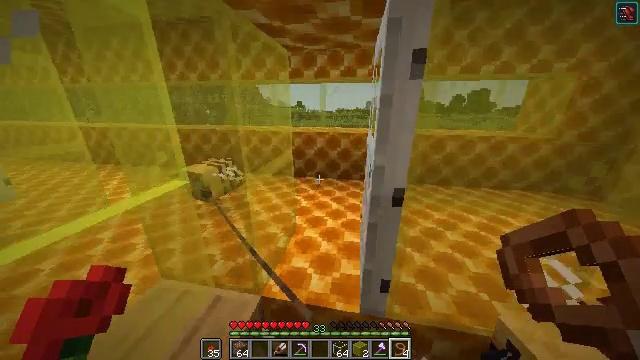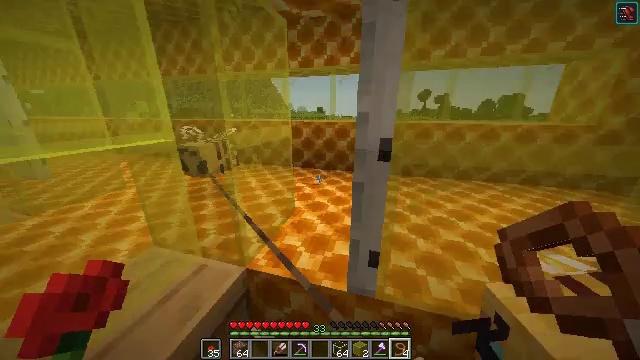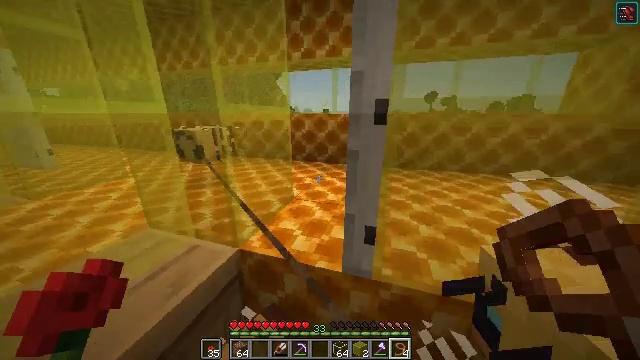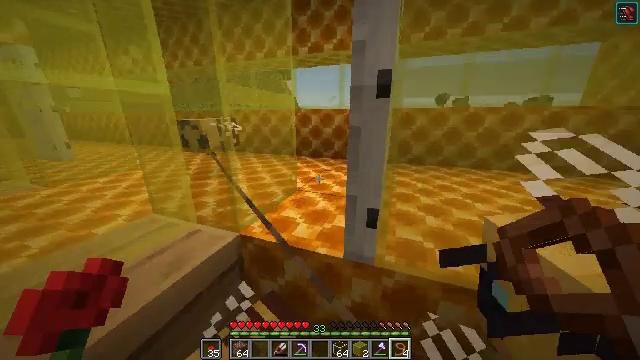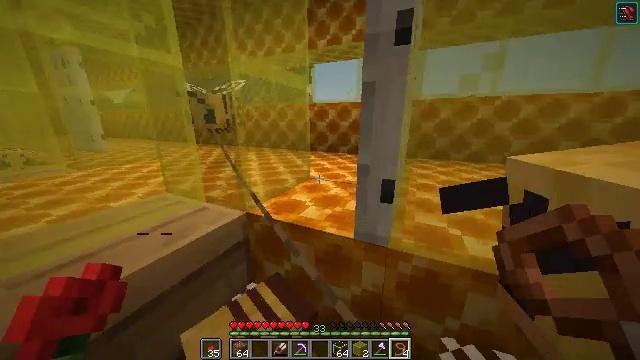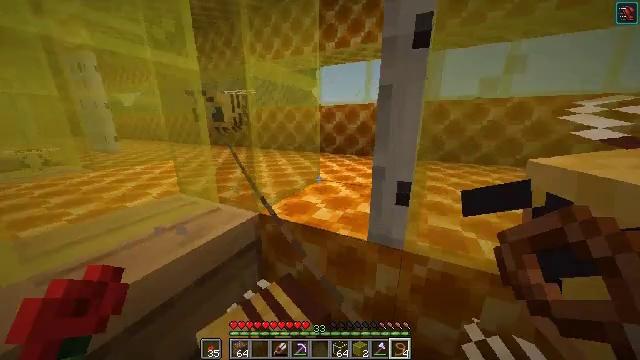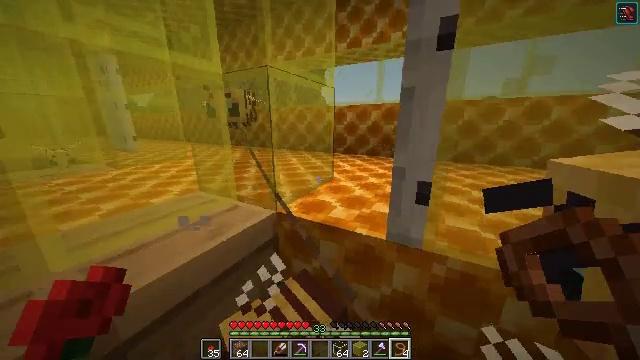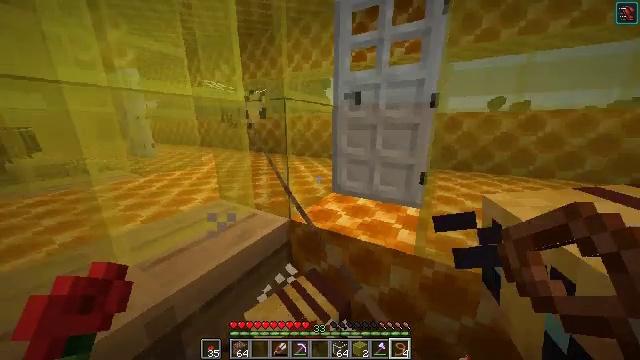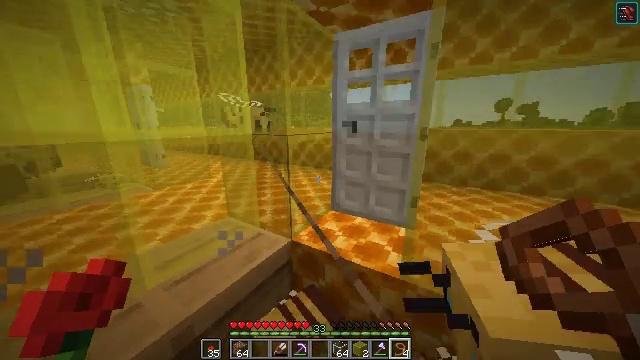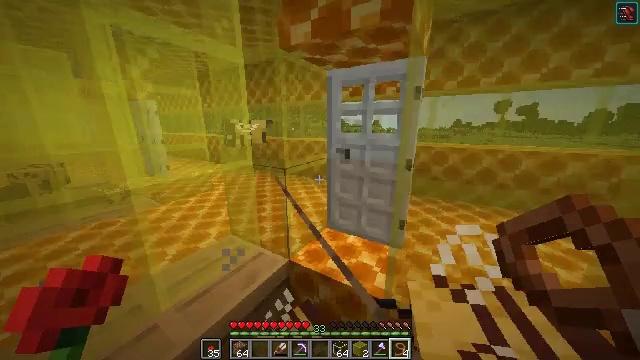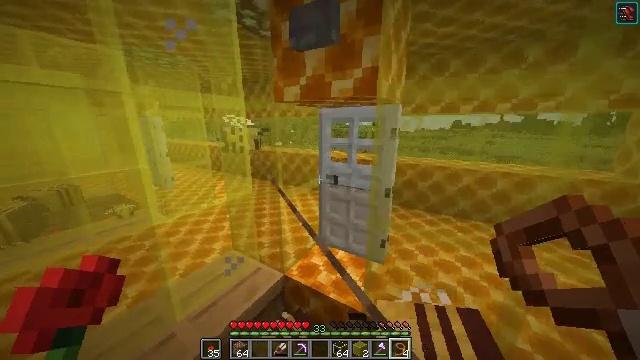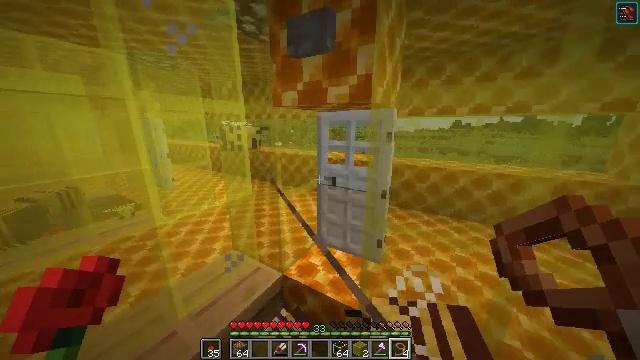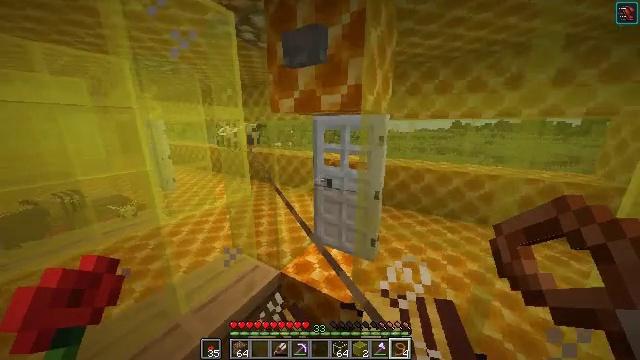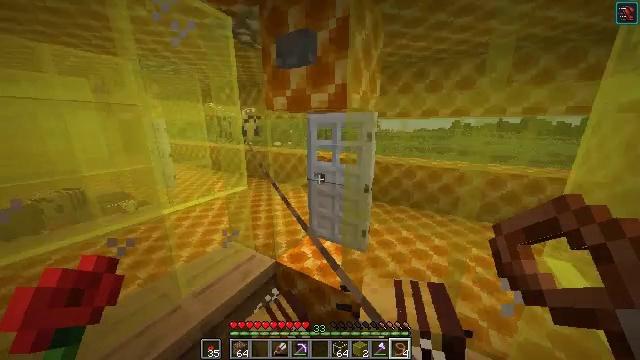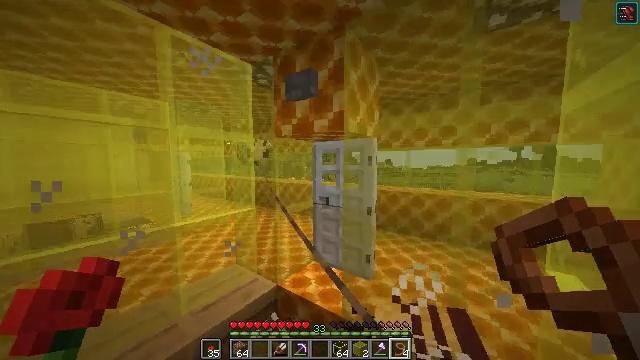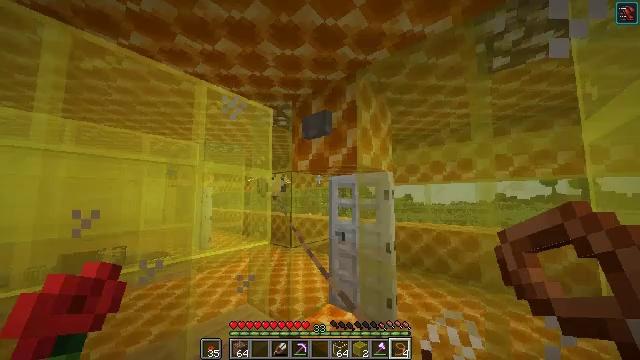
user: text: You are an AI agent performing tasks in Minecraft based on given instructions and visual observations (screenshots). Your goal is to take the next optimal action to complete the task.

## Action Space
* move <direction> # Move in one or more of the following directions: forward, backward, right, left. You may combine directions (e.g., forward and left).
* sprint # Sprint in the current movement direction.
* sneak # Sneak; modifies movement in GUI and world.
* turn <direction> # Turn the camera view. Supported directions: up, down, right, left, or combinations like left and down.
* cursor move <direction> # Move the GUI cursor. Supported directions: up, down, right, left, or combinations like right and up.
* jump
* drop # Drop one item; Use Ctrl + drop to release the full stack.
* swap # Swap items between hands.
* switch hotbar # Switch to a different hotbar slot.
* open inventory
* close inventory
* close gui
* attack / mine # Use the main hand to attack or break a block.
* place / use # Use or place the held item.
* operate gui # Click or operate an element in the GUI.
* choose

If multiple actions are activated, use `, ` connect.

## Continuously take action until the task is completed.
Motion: motion action
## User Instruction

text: Destroy the yellow stained glass pane to clear space.
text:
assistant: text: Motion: turn left and up
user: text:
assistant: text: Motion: turn left
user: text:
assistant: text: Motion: turn left
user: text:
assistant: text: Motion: turn left and up
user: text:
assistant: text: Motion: turn left
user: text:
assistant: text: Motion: move back, turn left
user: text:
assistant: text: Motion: move back and move right, turn left, jump
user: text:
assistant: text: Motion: move back and move right, turn left, jump
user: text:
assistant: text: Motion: move back and move right, jump
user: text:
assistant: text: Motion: move back
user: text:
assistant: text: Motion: move back and move right
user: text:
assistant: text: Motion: move back and move right
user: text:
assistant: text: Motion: move back and move right
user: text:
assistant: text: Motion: turn left and up
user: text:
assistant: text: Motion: turn left and up
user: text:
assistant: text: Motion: turn left and up
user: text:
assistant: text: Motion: turn left and up
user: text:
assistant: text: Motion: turn up
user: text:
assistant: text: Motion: turn right and up
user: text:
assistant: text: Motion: no_op
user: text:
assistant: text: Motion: no_op
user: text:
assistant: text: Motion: no_op
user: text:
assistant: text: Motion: turn right and down
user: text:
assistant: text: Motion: no_op
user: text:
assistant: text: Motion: no_op
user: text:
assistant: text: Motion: no_op
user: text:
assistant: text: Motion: no_op
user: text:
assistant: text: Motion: use / place
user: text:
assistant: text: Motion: use / place
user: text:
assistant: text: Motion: no_op